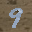
Label: 9